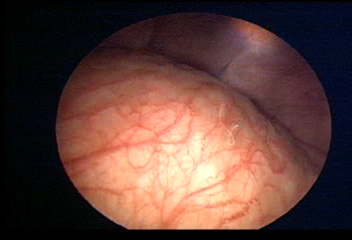
Modality: WLC
Class: Normal mucosa
Bladder cancer association: No